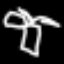
Label: palm tree